Question: I am setting up an 'SKNode' as follows:
'''
- (id)init {
self = [super init];
if (self) {
SKTextureAtlas *atlas = [SKTextureAtlas atlasNamed:@"Sprites"];
SKSpriteNode *spriteNode = [SKSpriteNode spriteNodeWithTexture:[atlas textureNamed:@"Cat"]];
[self addChild:spriteNode];
// Create particle trail
SKEmitterNode *emitterNode = [NSKeyedUnarchiver unarchiveObjectWithFile:[[NSBundle mainBundle] pathForResource:@"Hearts" ofType:@"sks"]];
emitterNode.position = CGPointMake(0, 20);
[self insertChild:emitterNode atIndex:0];
// Setting up the physics
self.physicsBody = [SKPhysicsBody bodyWithRectangleOfSize:spriteNode.frame.size];
self.physicsBody.dynamic = YES;
self.physicsBody.affectedByGravity = NO;
}
return self;
}
'''
When this node moves around horizontally along the X-axis, the source of the particle trail moves along with it, which is expected. What is not expected is that emitted particles do this as well, when instead I expect them to move straight up along the Y-axis from their X position.
Is there a way to prevent this behaviour?
Creation (in scene):
'''
SPAPlayer *player = [[SPAPlayer alloc] init];
player.position = CGPointMake(CGRectGetMidX(self.frame), CGRectGetMidY(self.frame));
[self addChild:player];
'''
Movement code:
'''
[node.physicsBody applyForce:CGVectorMake(20 * data.acceleration.x, 0)];
'''
Image for reference:

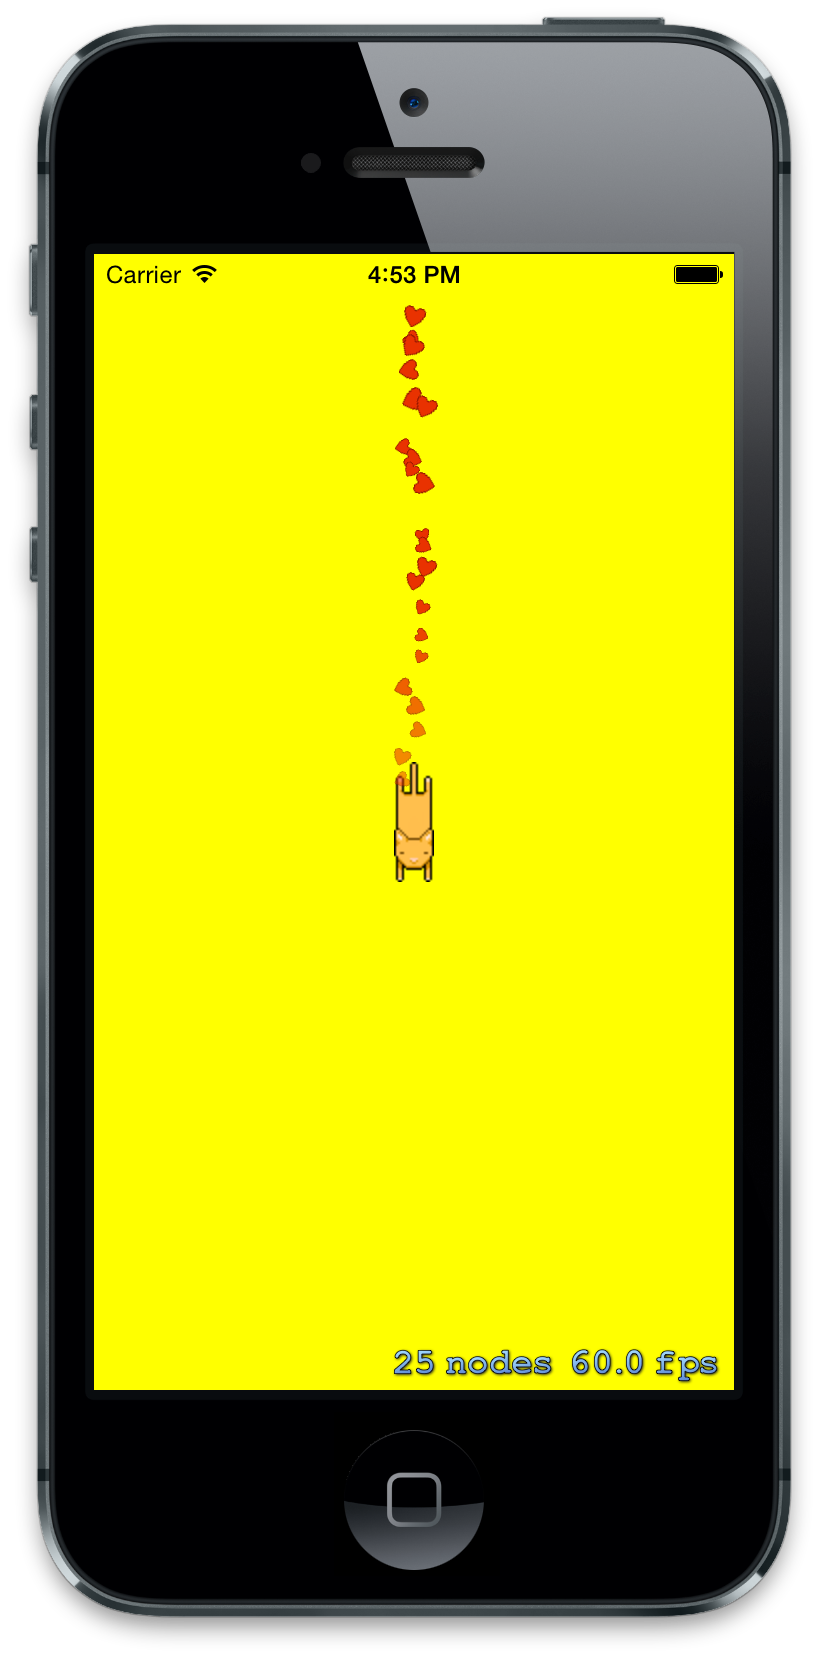
Answer: Make the emitter a child of the sprite (as you already have).
To make the particles move independently from where the player node is, assign the SKEmitterNode's <URL>, preferably assign it the scene as in:
'''
// be sure self.scene isn't still nil when you do this, for instance in node's init
emitter.targetNode = self.scene;
'''
This will spawn the particles at the player sprite position but they won't travel along with it.